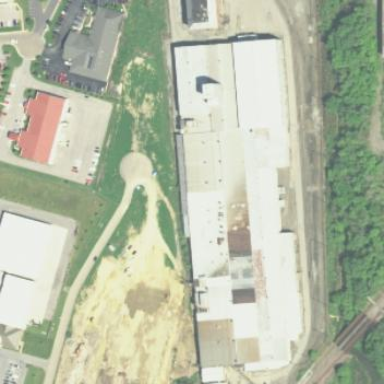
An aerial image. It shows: Industrial building.